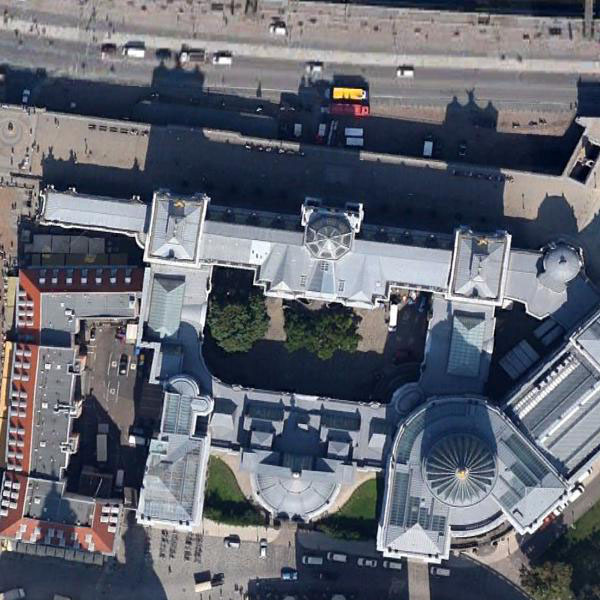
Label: Church